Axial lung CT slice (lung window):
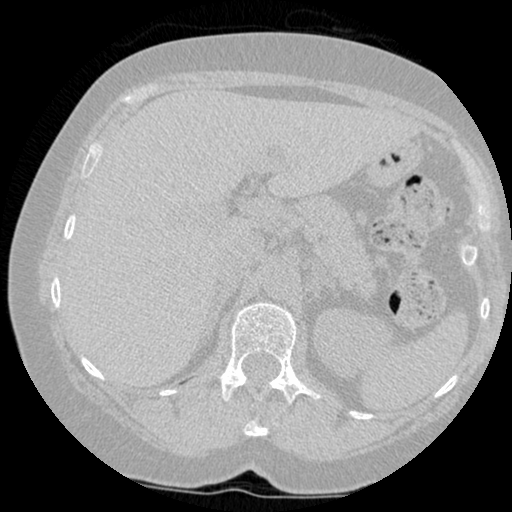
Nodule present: no